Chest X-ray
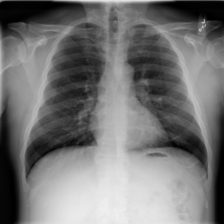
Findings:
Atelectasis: negative
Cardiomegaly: negative
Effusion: negative
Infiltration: negative
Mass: negative
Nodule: positive
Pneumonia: negative
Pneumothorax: negative
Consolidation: negative
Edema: negative
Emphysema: negative
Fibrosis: negative
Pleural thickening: negative
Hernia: negative